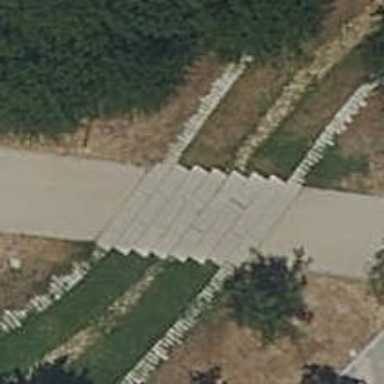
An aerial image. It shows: Concrete footway bridge.